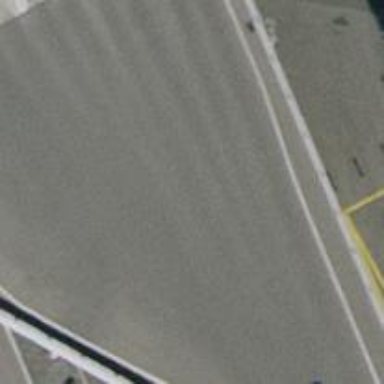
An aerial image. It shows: Lift gate barrier.